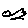
Label: bird